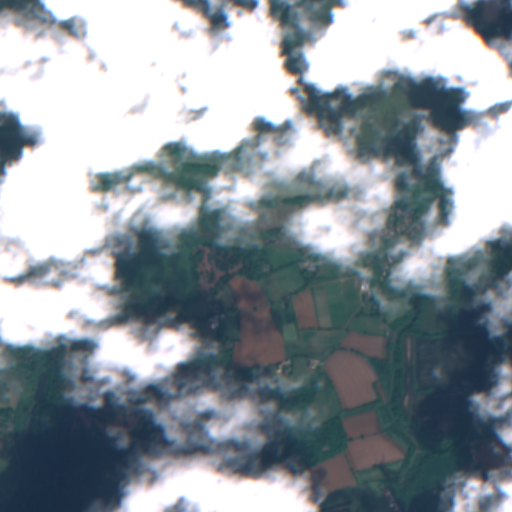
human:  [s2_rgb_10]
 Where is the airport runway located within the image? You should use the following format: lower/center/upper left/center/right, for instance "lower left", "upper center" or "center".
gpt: The airport runway is located in the lower right of the image.
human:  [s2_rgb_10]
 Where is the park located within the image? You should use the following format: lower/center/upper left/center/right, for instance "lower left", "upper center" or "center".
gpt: The park is located in the center right of the image.
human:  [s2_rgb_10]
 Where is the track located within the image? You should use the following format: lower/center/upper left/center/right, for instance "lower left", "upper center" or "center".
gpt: There is no track in the image.